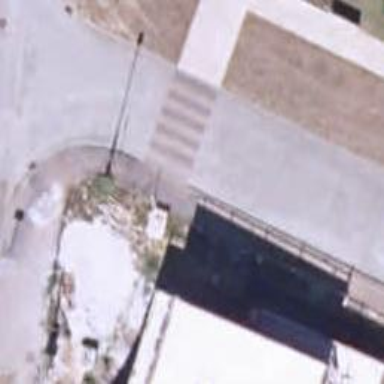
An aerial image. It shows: Zebra crossing on the road.